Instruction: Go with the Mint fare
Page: flights
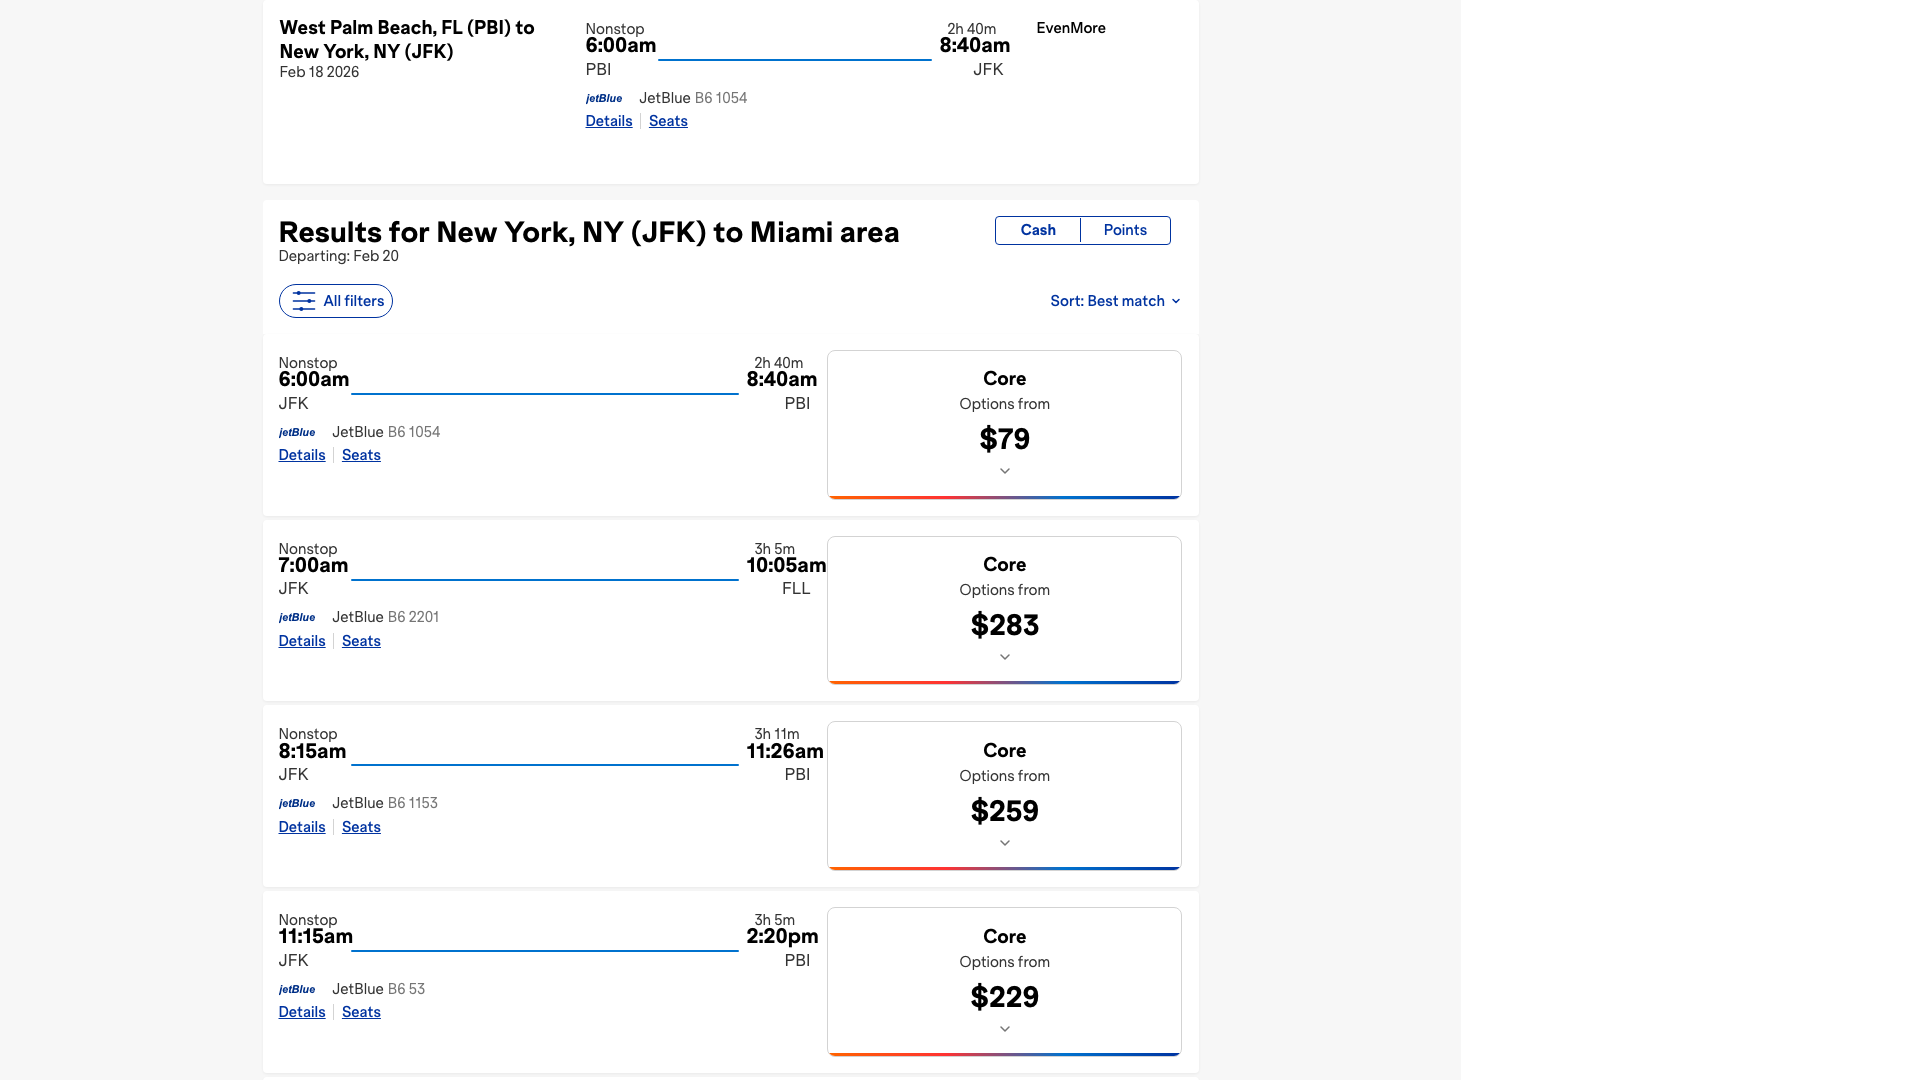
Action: click